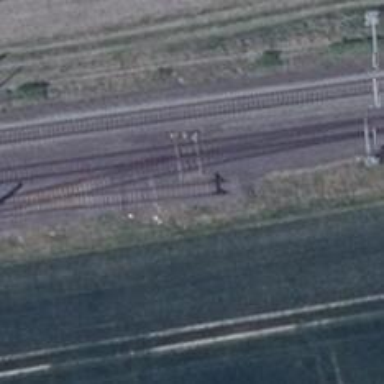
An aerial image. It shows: Railway signal.